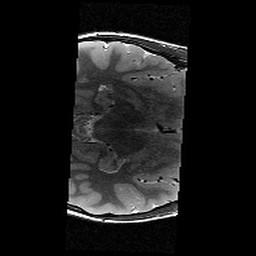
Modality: T2w
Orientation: axial
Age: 12
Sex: male
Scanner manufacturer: siemens
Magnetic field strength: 3 T
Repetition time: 9.23 s
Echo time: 0.067 s